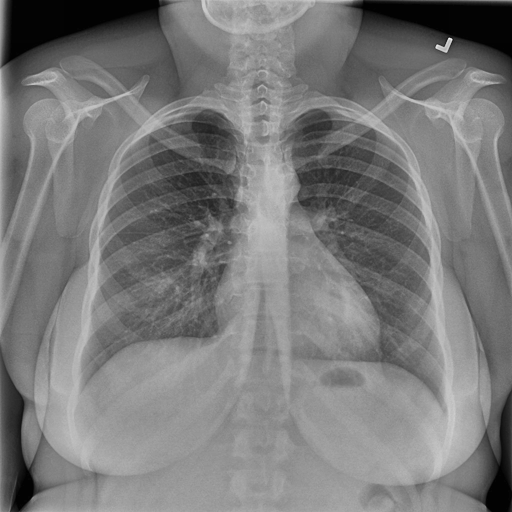
Finding: NORMAL